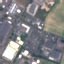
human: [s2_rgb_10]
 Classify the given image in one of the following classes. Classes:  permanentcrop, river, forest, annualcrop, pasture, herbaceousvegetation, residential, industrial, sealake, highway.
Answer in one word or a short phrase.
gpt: Industrial